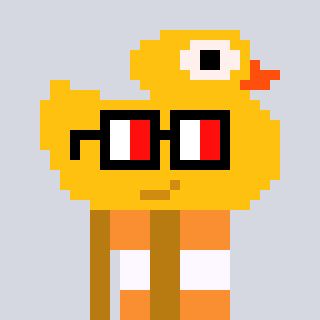
a pixel art character with square glasses with black frames and red eyes, a ducky-shaped head and a gold-colored body on a cool background